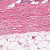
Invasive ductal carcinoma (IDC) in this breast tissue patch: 0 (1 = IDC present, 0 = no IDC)